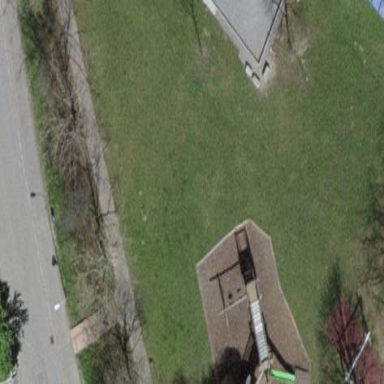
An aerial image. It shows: Grassy playground.